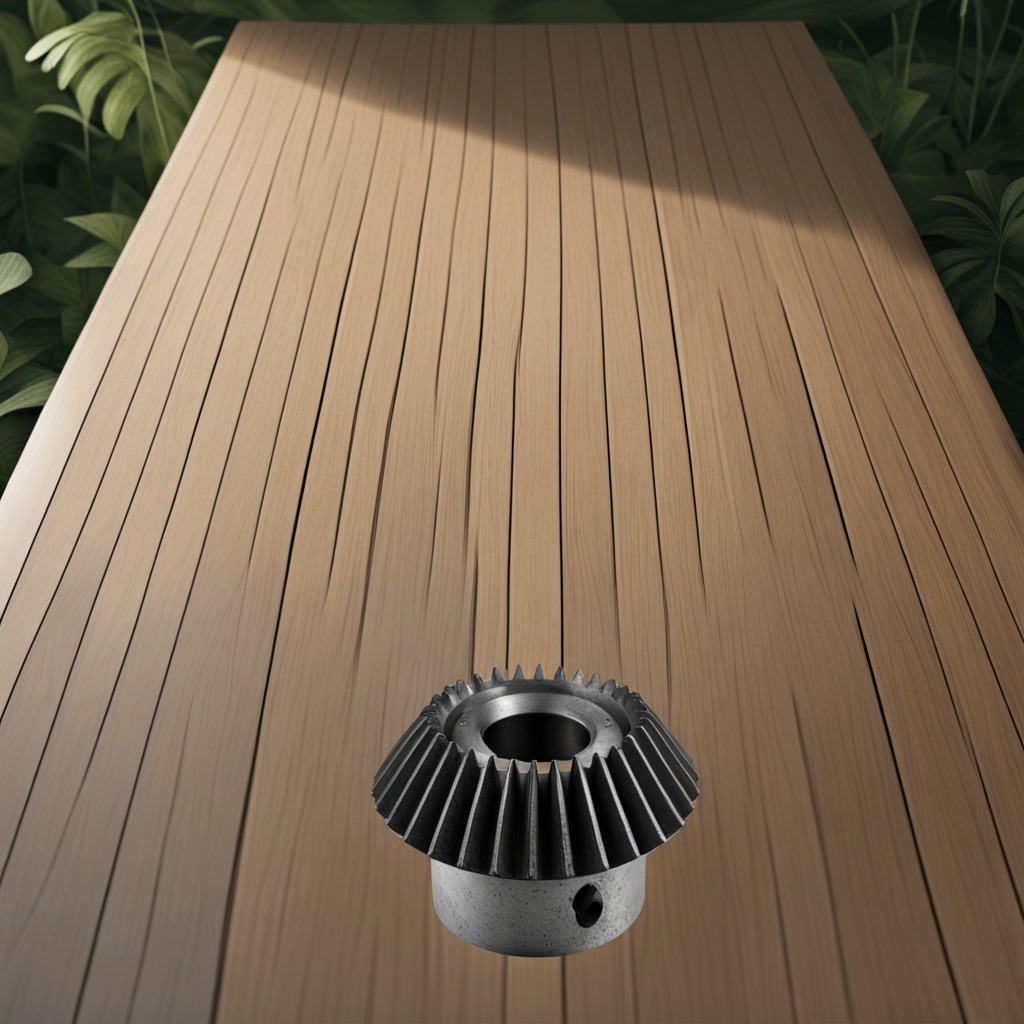
A steel gear with teeth lies on the wooden table inside a jungle field workshop tent.